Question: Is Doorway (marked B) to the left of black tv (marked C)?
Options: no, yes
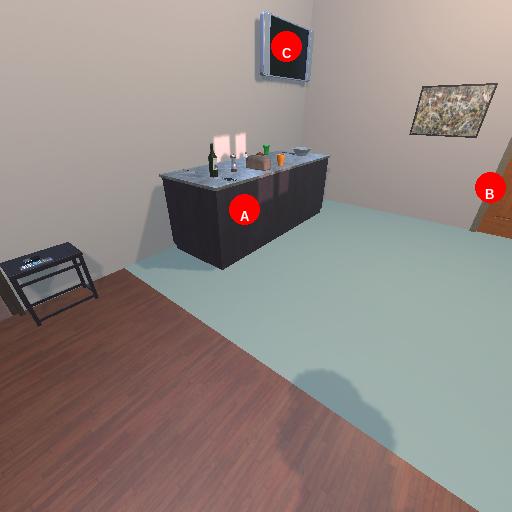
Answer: no